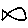
Label: fish